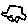
Label: car